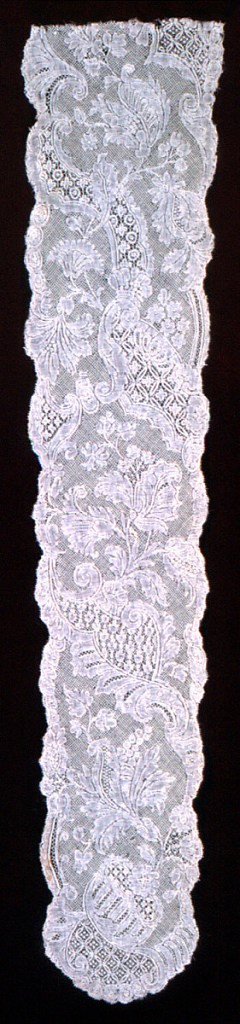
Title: Cap streamer
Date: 1700–1750
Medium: linen Technique: bobbin lace, Binche ground
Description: Binche-style lace design composed of symmetric pattern of foliated and floral forms, set within medallions of varying shapes, connected by serpentine garlands outlining medallions.